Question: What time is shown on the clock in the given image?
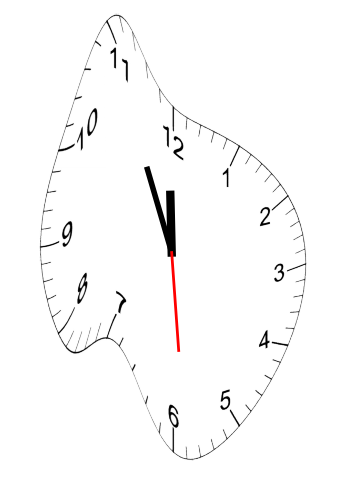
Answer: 11:55:29